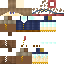
A male human skin with medium skin, wearing brown long hair dressed in a blue hoodie and brown pants, featuring a closed mouth.